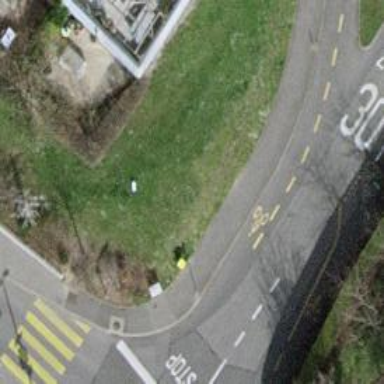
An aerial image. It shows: Post box.